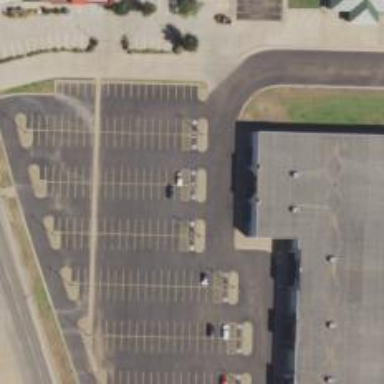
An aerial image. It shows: Parking space.